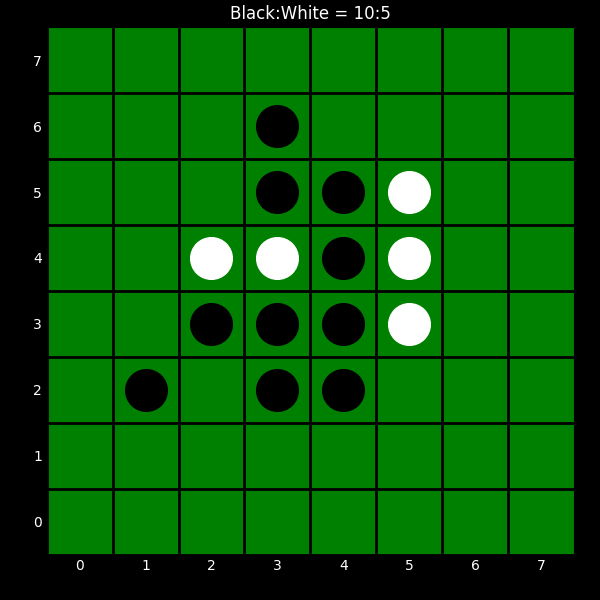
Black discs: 10
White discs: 5